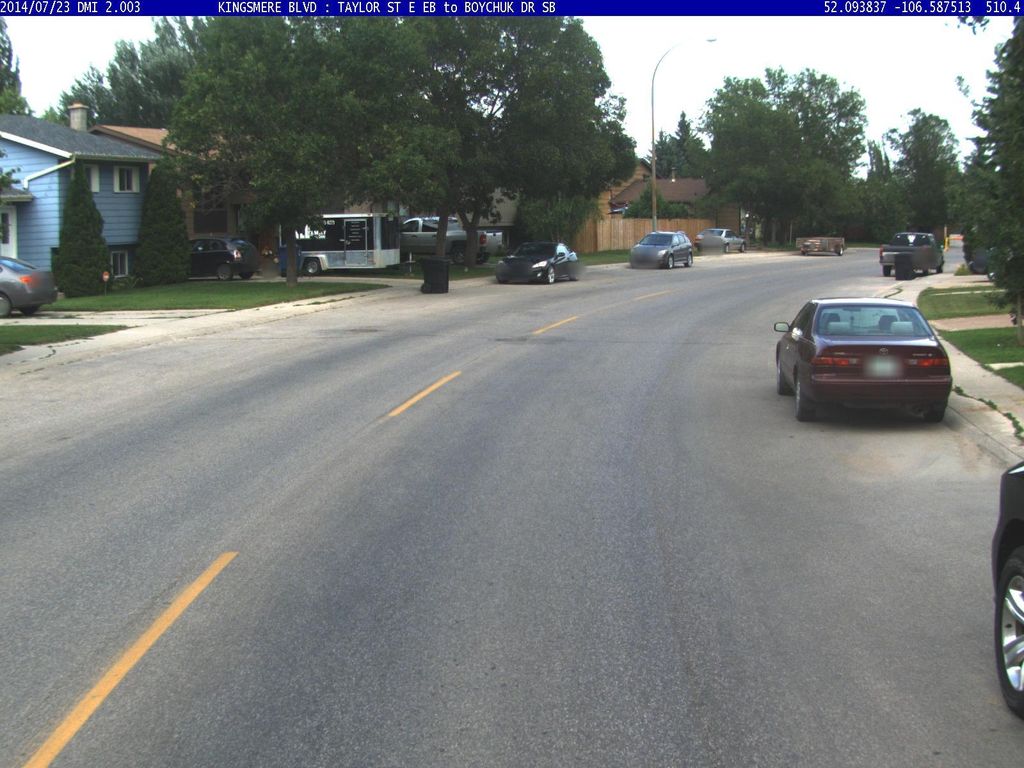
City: saskatoon